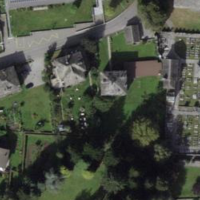
EUNIS habitat code: 54
Species observed at this site:
Pyrrhocorax graculus
Plantago lanceolata